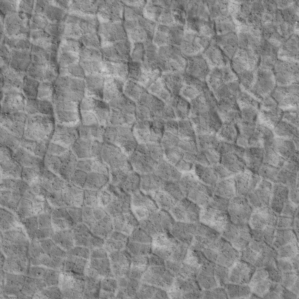
Label: non_frost